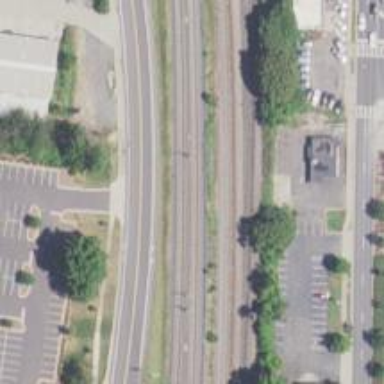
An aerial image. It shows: Light rail railway with electrified contact line.